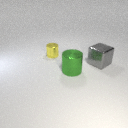
small yellow metal cylinder to the left of large green metal cylinder